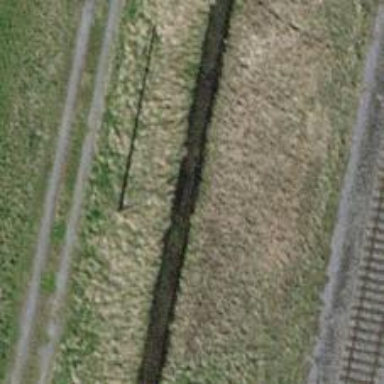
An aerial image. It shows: Ditch serving as waterway.